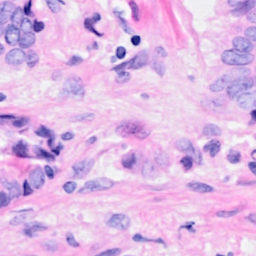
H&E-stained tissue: Breast